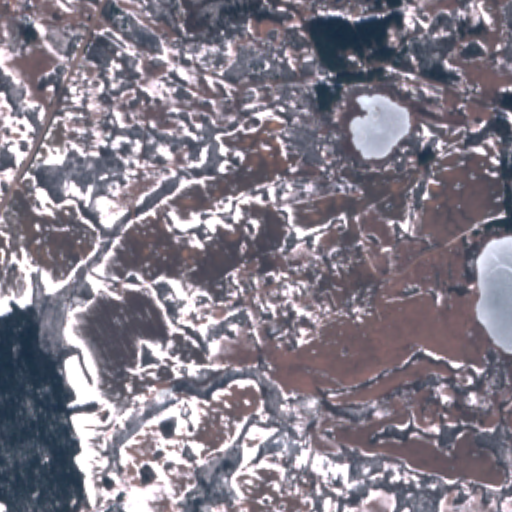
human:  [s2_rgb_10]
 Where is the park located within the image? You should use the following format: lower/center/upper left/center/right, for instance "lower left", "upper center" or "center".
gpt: The park is located in the upper of the image.
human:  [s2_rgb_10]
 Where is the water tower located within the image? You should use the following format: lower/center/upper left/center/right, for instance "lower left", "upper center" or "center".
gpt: The water tower is located in the center right of the image.
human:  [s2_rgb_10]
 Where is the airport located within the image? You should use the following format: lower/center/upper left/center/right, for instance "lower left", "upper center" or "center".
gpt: There is no airport in the image.